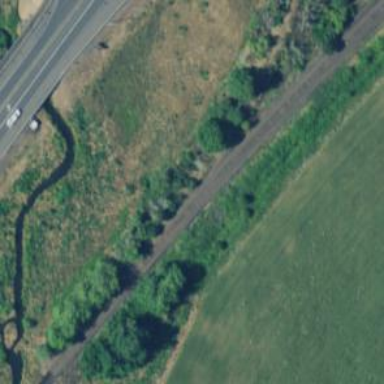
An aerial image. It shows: Railway line running on embankment.